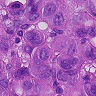
Metastatic tissue present: yes